Field crop: maize
Growth stage: 2
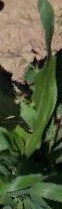
Species: maize